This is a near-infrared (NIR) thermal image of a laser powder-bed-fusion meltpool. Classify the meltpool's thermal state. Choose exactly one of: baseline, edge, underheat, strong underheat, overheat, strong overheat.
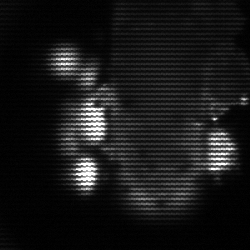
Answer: strong underheat